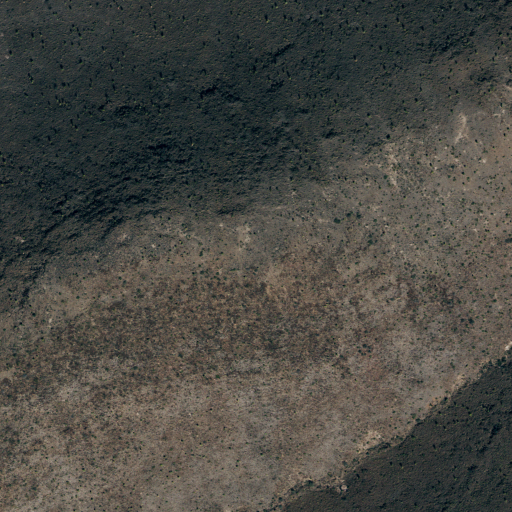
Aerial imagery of mountain in Texas named Y-Six Hills containing only shrub